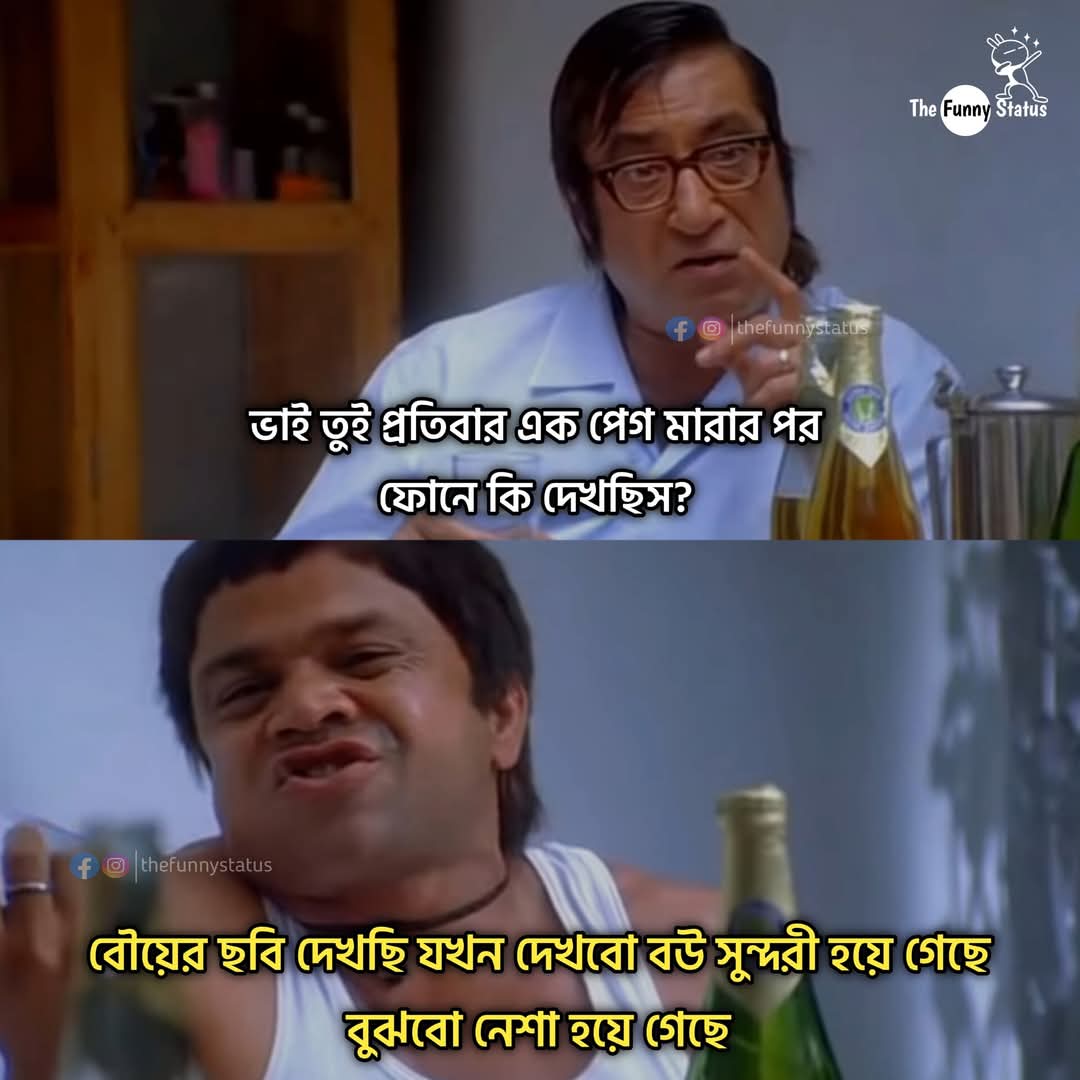
Text: ভাই তুই প্রতিবার এক পেগ মারার পর ফোনে কি দেখছিস?
বৌয়ের ছবি দেখছি যখন দেখবো বউ সুন্দরী হয়ে গেছে বুঝবো নেশা হয়ে গেছে
Label: Hate
Hate category: Personal Offence
Targeted group: Individual